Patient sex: F
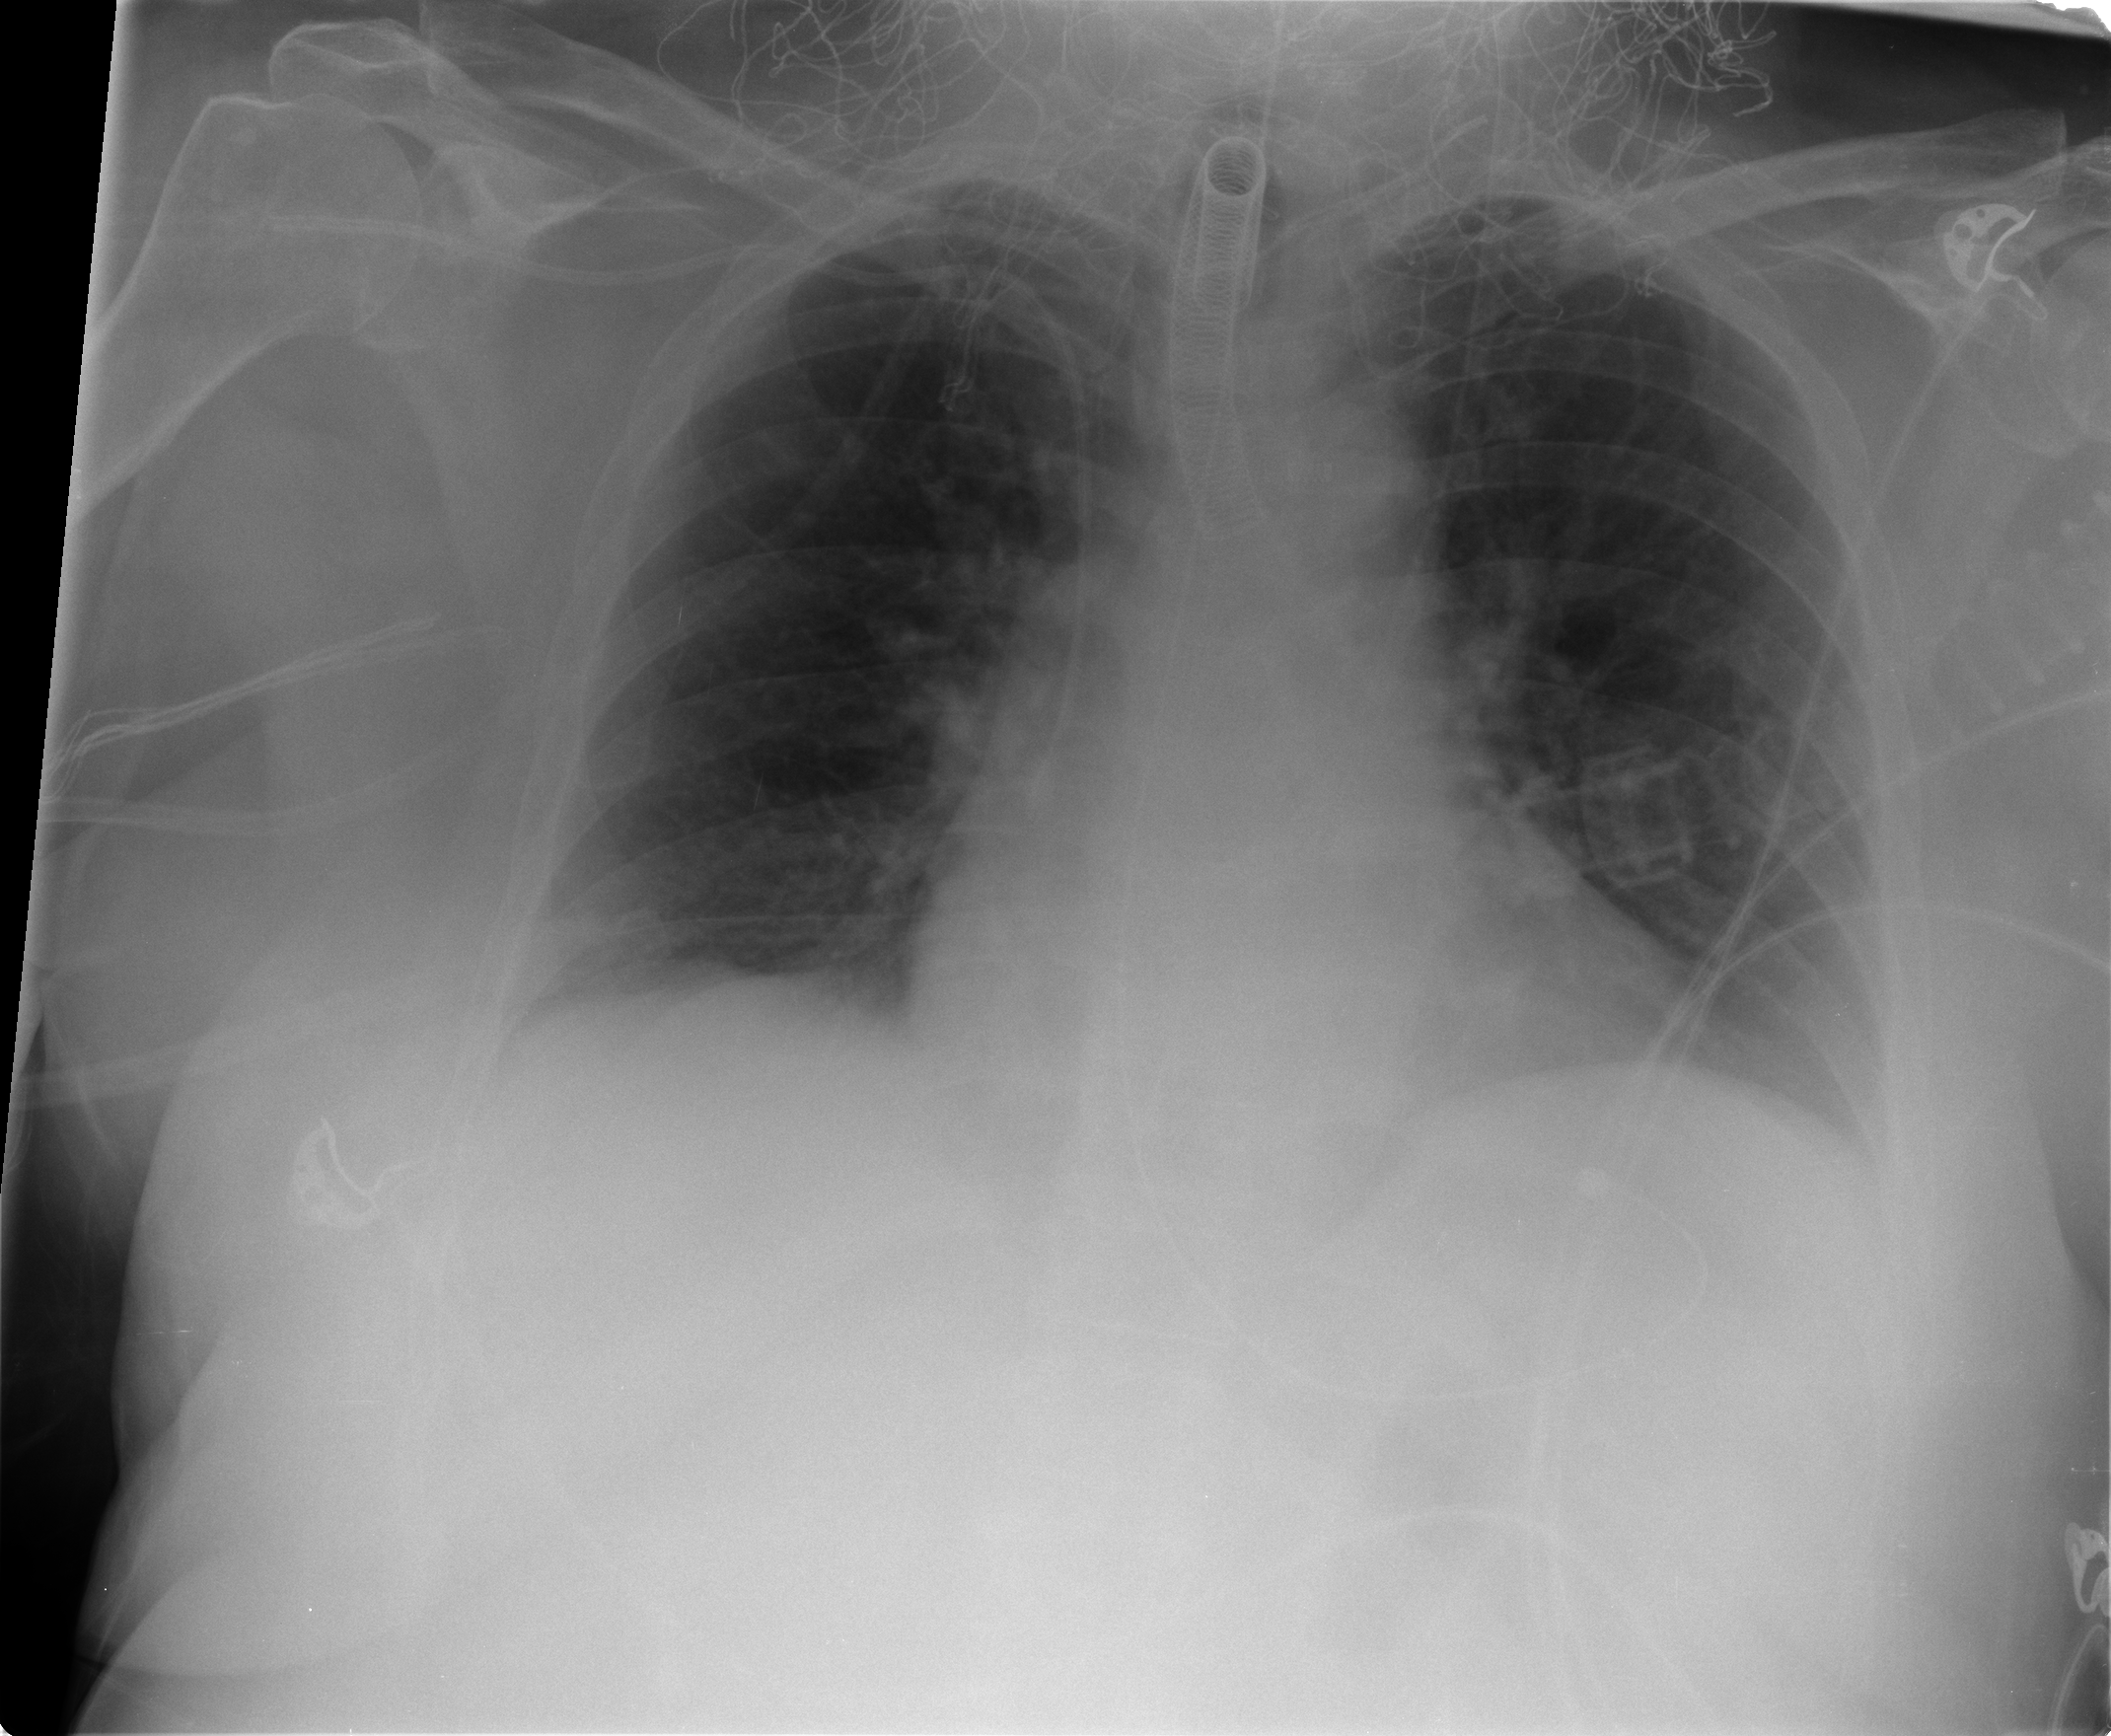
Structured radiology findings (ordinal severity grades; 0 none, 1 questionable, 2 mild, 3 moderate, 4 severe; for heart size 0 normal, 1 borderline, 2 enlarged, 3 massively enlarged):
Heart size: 0
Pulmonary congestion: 0
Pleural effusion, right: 0
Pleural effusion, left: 0
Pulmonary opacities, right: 0
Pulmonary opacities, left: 0
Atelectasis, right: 2
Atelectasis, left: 0